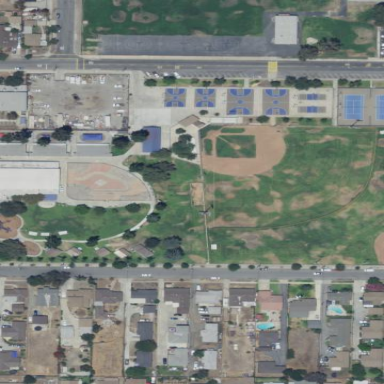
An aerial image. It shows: Baseball pitch for leisure land activities.